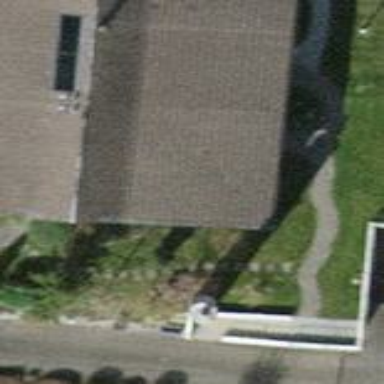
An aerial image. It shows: Semidetached house with gabled roof.